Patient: sex M, age 73
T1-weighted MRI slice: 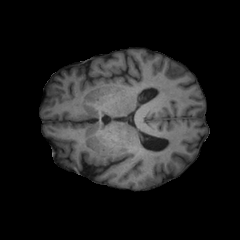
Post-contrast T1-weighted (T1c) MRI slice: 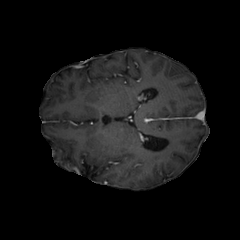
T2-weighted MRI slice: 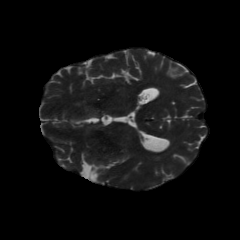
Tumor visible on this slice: no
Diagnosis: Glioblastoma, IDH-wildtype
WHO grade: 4